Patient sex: F
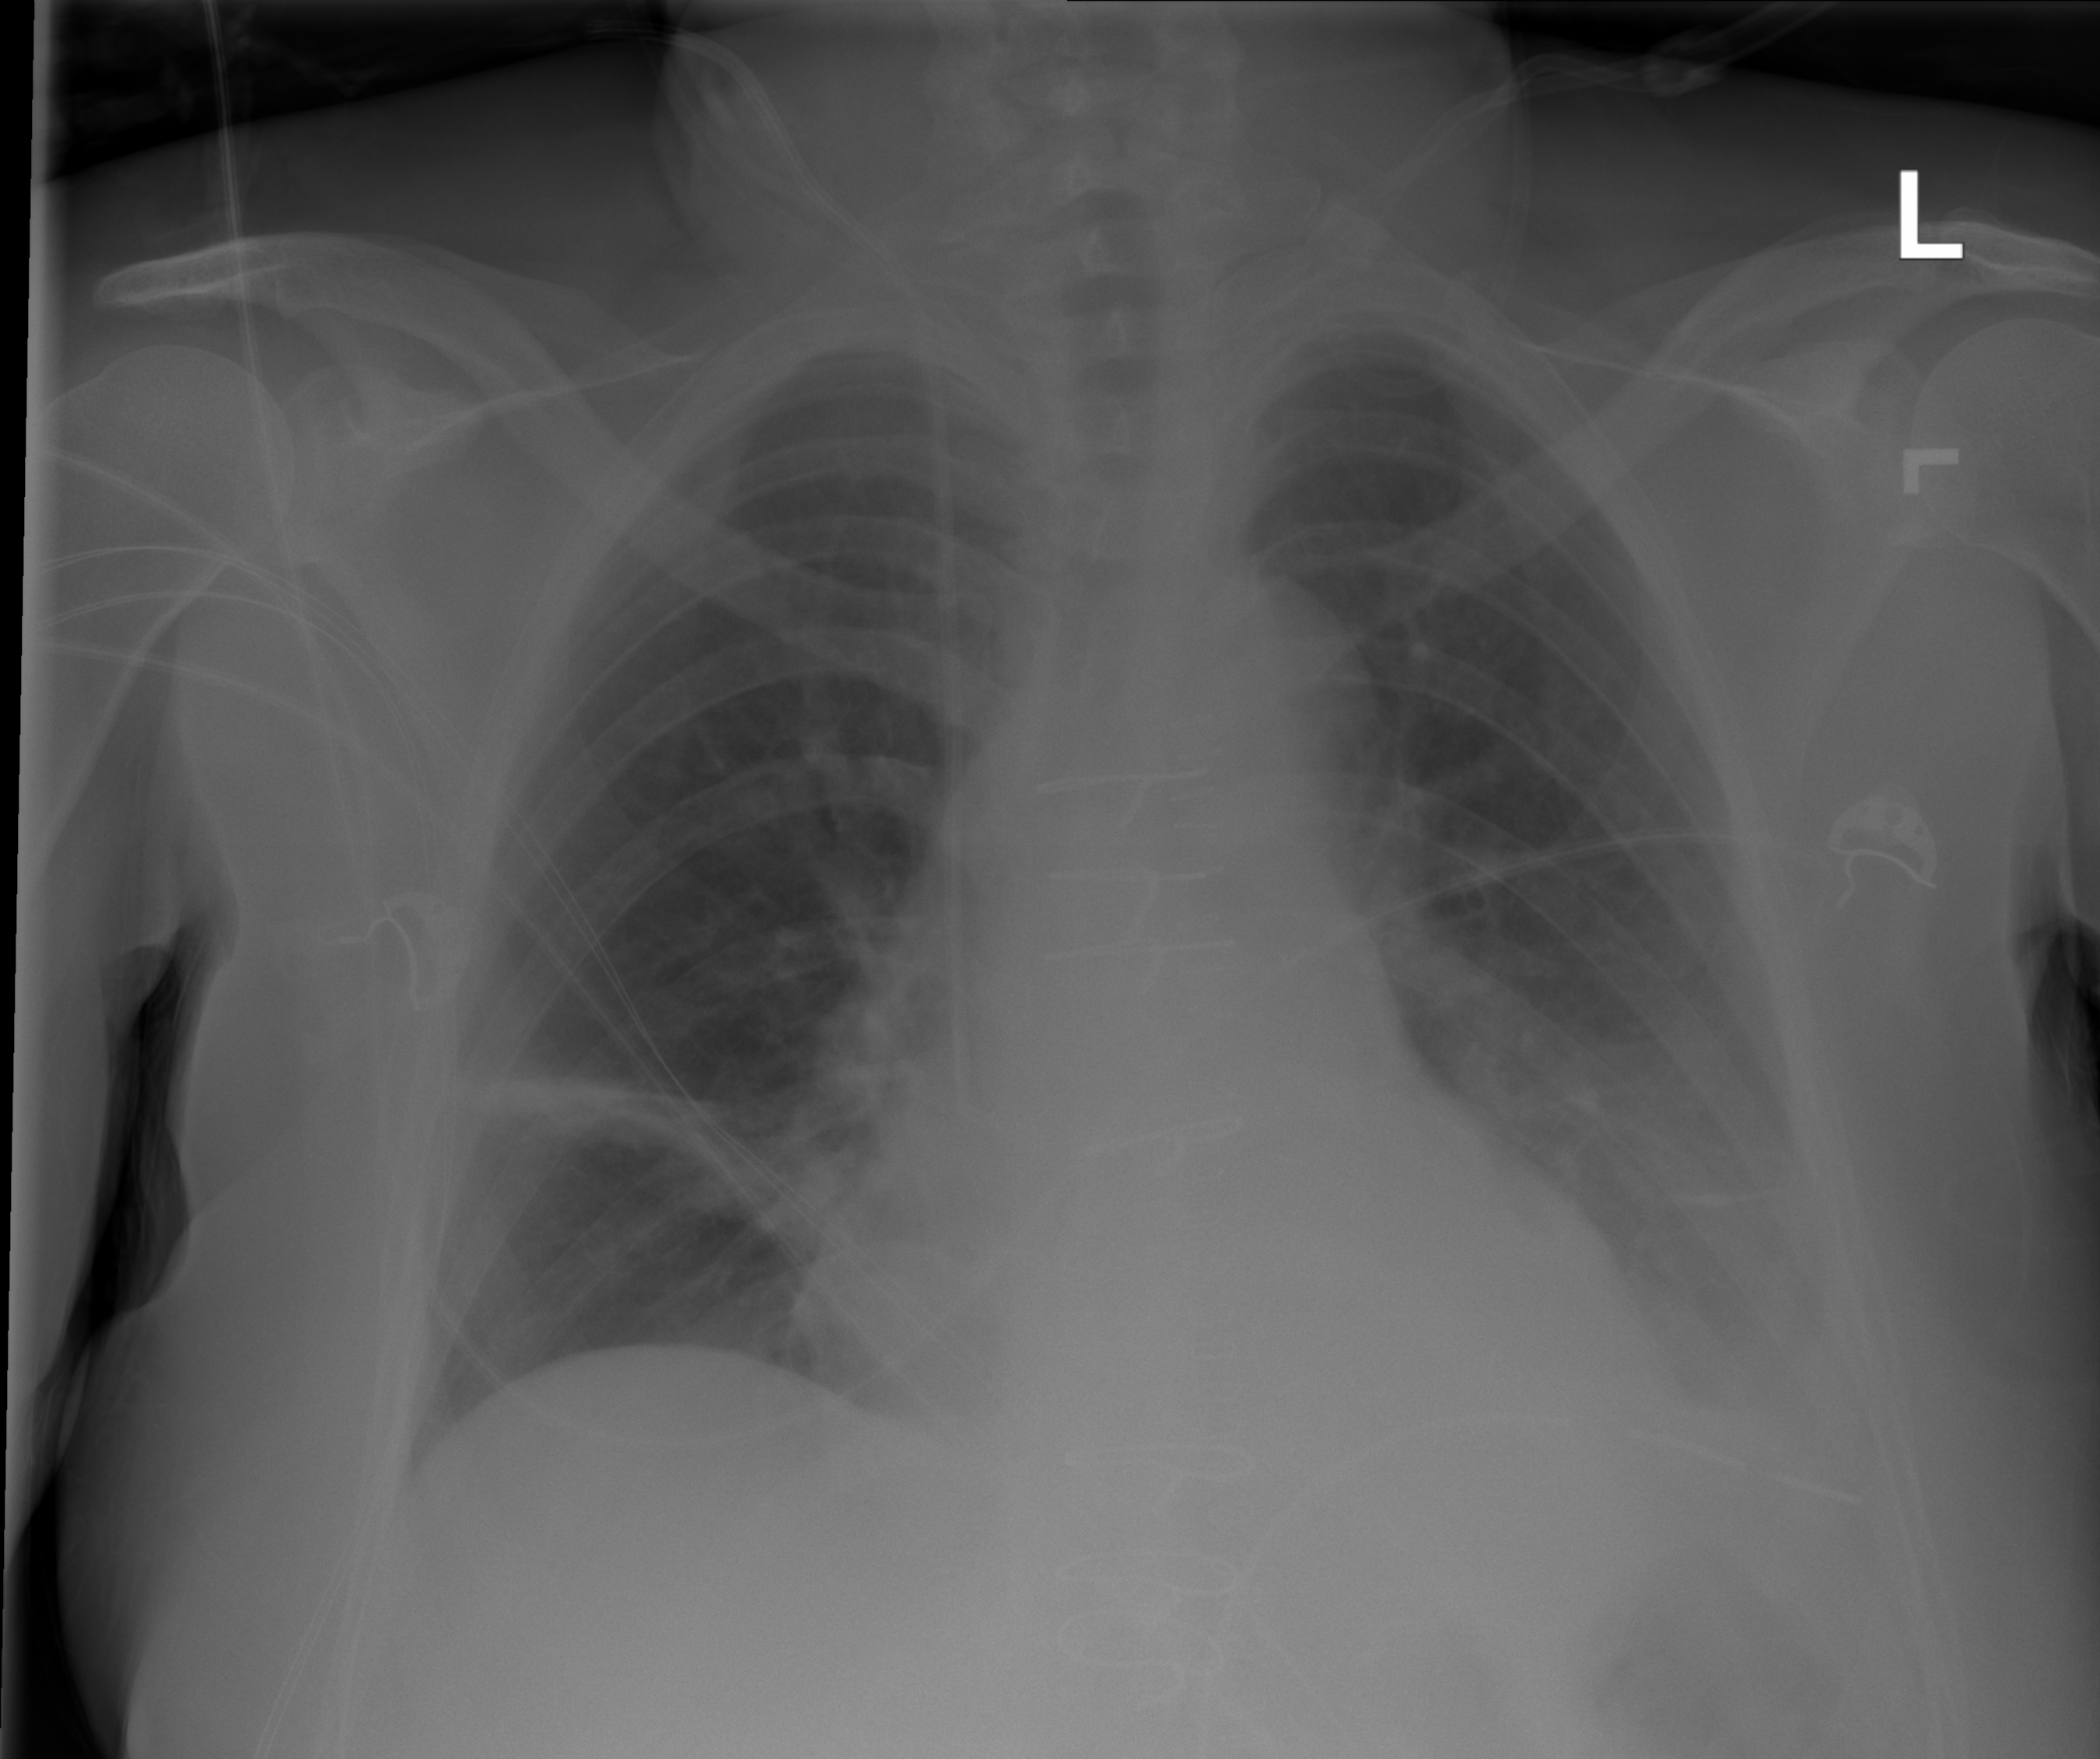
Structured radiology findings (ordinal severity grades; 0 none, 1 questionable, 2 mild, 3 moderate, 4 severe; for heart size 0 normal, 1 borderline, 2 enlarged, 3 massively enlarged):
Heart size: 0
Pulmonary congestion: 0
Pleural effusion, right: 0
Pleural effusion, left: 2
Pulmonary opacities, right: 0
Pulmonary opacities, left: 0
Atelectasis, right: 2
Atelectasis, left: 2